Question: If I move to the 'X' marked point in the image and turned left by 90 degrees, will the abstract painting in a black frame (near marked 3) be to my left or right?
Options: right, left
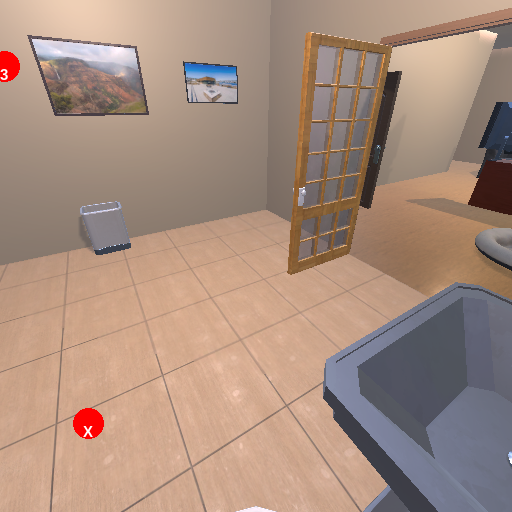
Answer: right